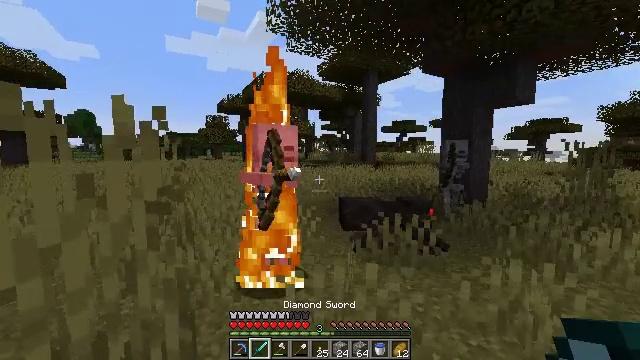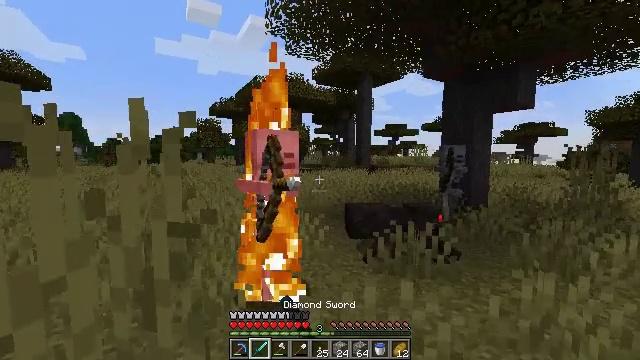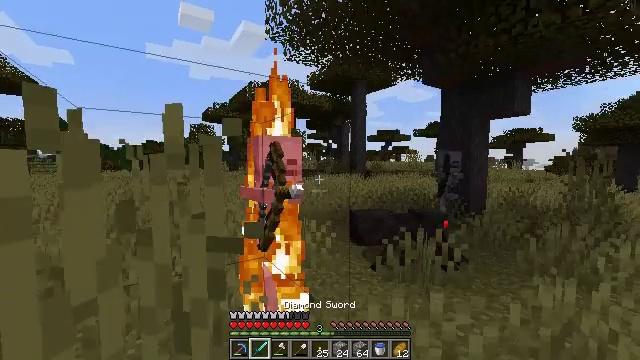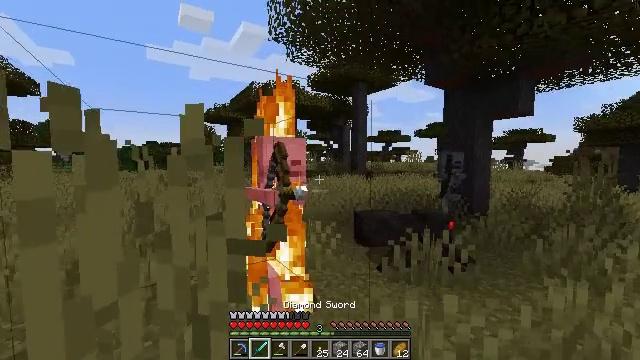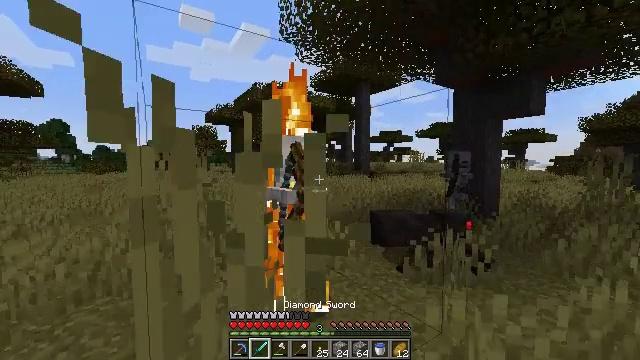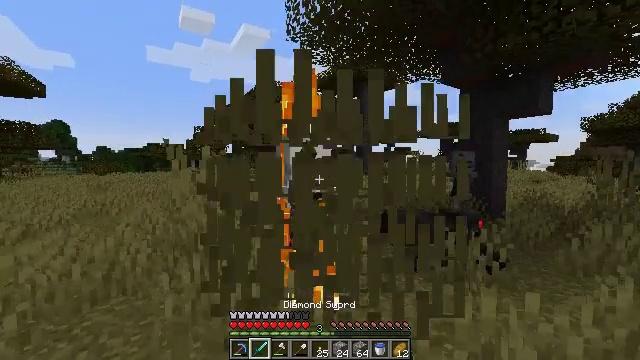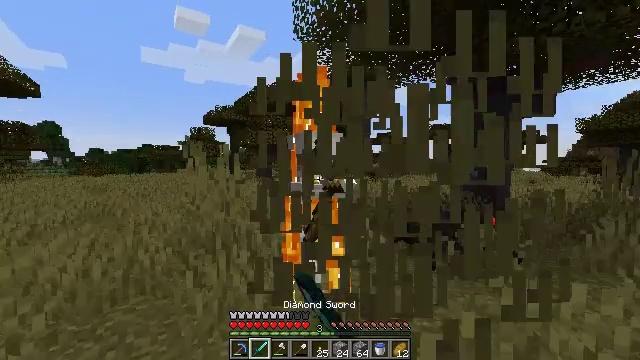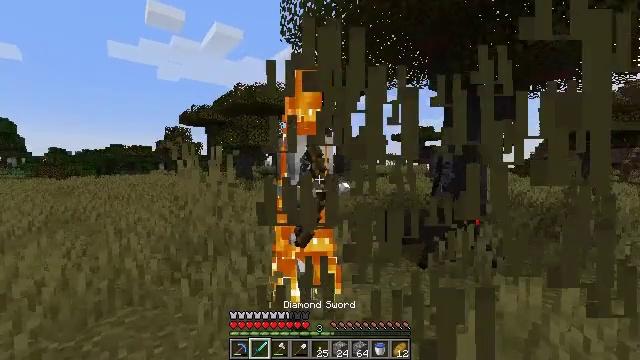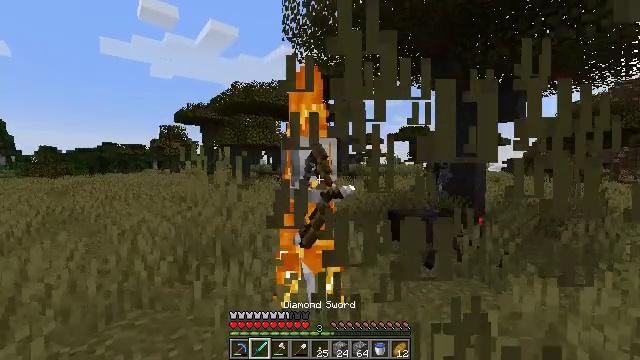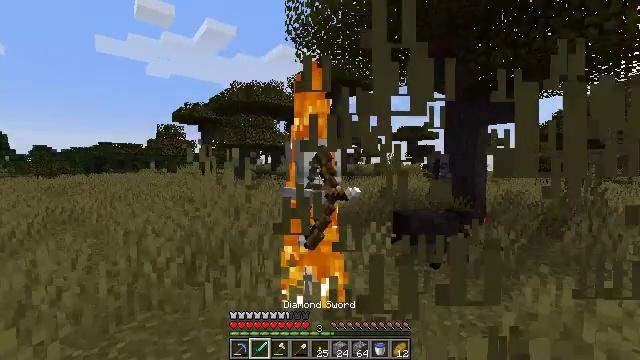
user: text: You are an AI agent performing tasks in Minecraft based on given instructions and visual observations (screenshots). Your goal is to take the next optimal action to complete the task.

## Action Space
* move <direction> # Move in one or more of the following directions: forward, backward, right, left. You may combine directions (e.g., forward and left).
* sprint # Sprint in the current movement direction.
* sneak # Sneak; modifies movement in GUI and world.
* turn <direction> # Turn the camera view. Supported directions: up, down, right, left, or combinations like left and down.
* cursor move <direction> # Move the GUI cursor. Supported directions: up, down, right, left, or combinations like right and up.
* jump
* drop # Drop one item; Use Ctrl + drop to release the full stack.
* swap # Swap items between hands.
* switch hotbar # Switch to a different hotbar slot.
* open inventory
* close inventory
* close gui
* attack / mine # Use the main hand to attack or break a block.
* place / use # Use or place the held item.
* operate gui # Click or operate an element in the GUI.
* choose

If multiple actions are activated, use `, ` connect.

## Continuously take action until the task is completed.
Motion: motion action
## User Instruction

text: Remove the tall grass to clear the area.
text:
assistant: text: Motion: move left, turn right, attack / mine
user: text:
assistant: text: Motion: move left, turn right and up
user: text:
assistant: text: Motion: move left
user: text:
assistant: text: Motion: move left
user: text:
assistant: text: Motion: move left, attack / mine
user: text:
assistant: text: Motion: move left, turn right, attack / mine
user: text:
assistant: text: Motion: move left, turn right
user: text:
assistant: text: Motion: move left, turn right, attack / mine
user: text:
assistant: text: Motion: move left, attack / mine
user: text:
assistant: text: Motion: attack / mine